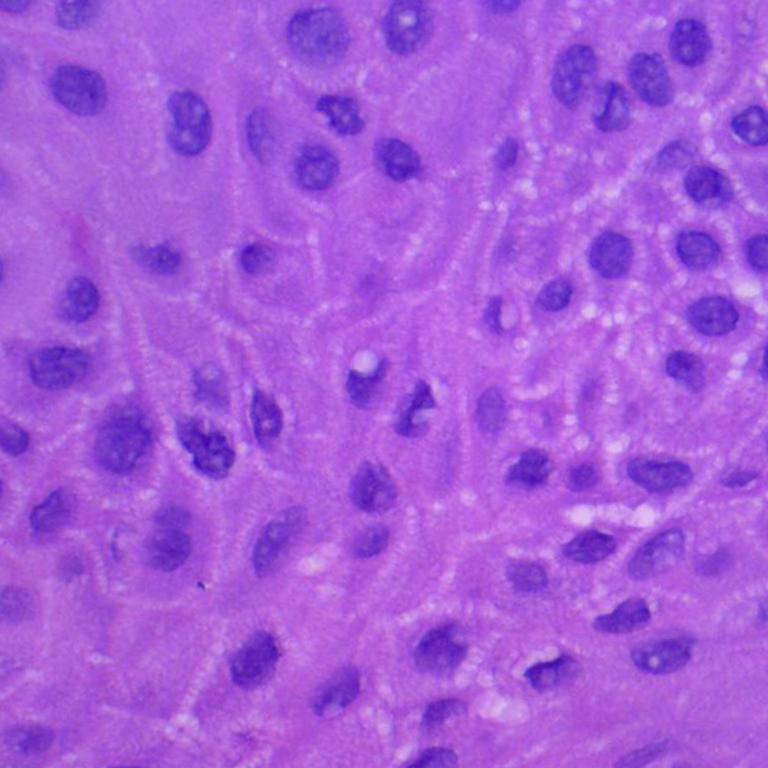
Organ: lung
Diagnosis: squamous carcinomas